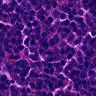
Metastatic tissue present: no